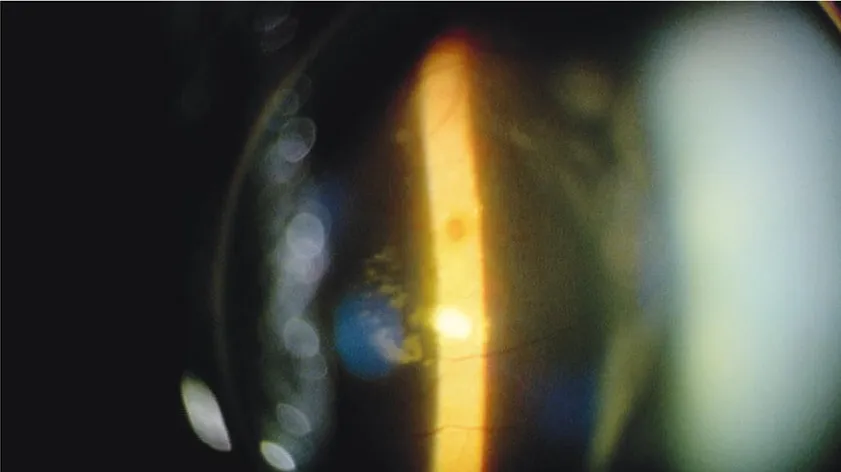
Fundus photographs obtained at presentation of a 69-year-old Japanese man with a history of stage 4 esophageal cancer. B; The left eye had an old macular hole, which included hard exudates. No masses or lesions were visible.
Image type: ophthalmic_imaging (slit_lamp_photograph)